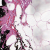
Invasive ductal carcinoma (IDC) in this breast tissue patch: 0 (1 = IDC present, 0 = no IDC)